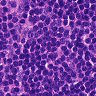
Metastatic tissue present: no